Question: I have a text field have value 'http://localhost/Send/test.php?s/?a=1&o=2'. Another three text boxes. If we enter three values the above url will change like 'http://localhost/Send/test.php?s/?a=1&o=2&s1=a&s2=b&s3=c' . The value for 's1,s2' and 's3' will not save anywhere. My question is how we check is the value for 's1' is already set? And how can I update the value of 's1' if iI change the textbox value for 's1'
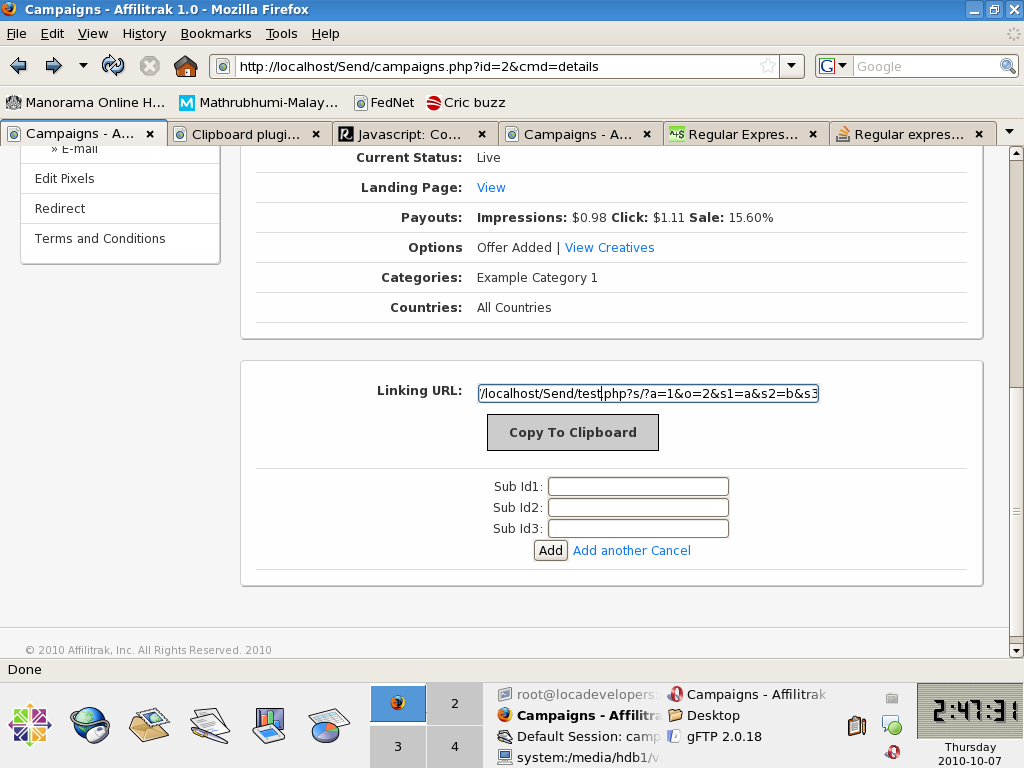
Answer: You can replace using this regex
'''
url.replace(/&s1=([^$]+|[^&]+)/i, "&s1=newvalue");
'''